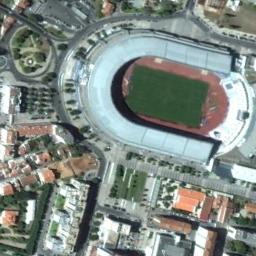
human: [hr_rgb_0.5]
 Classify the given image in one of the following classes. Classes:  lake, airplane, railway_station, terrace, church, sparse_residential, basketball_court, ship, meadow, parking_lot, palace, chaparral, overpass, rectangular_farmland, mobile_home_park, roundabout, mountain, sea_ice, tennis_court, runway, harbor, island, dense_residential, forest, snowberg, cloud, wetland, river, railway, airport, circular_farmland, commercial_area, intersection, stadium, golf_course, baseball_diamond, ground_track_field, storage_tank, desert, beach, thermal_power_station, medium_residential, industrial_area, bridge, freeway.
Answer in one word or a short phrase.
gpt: stadium